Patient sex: M
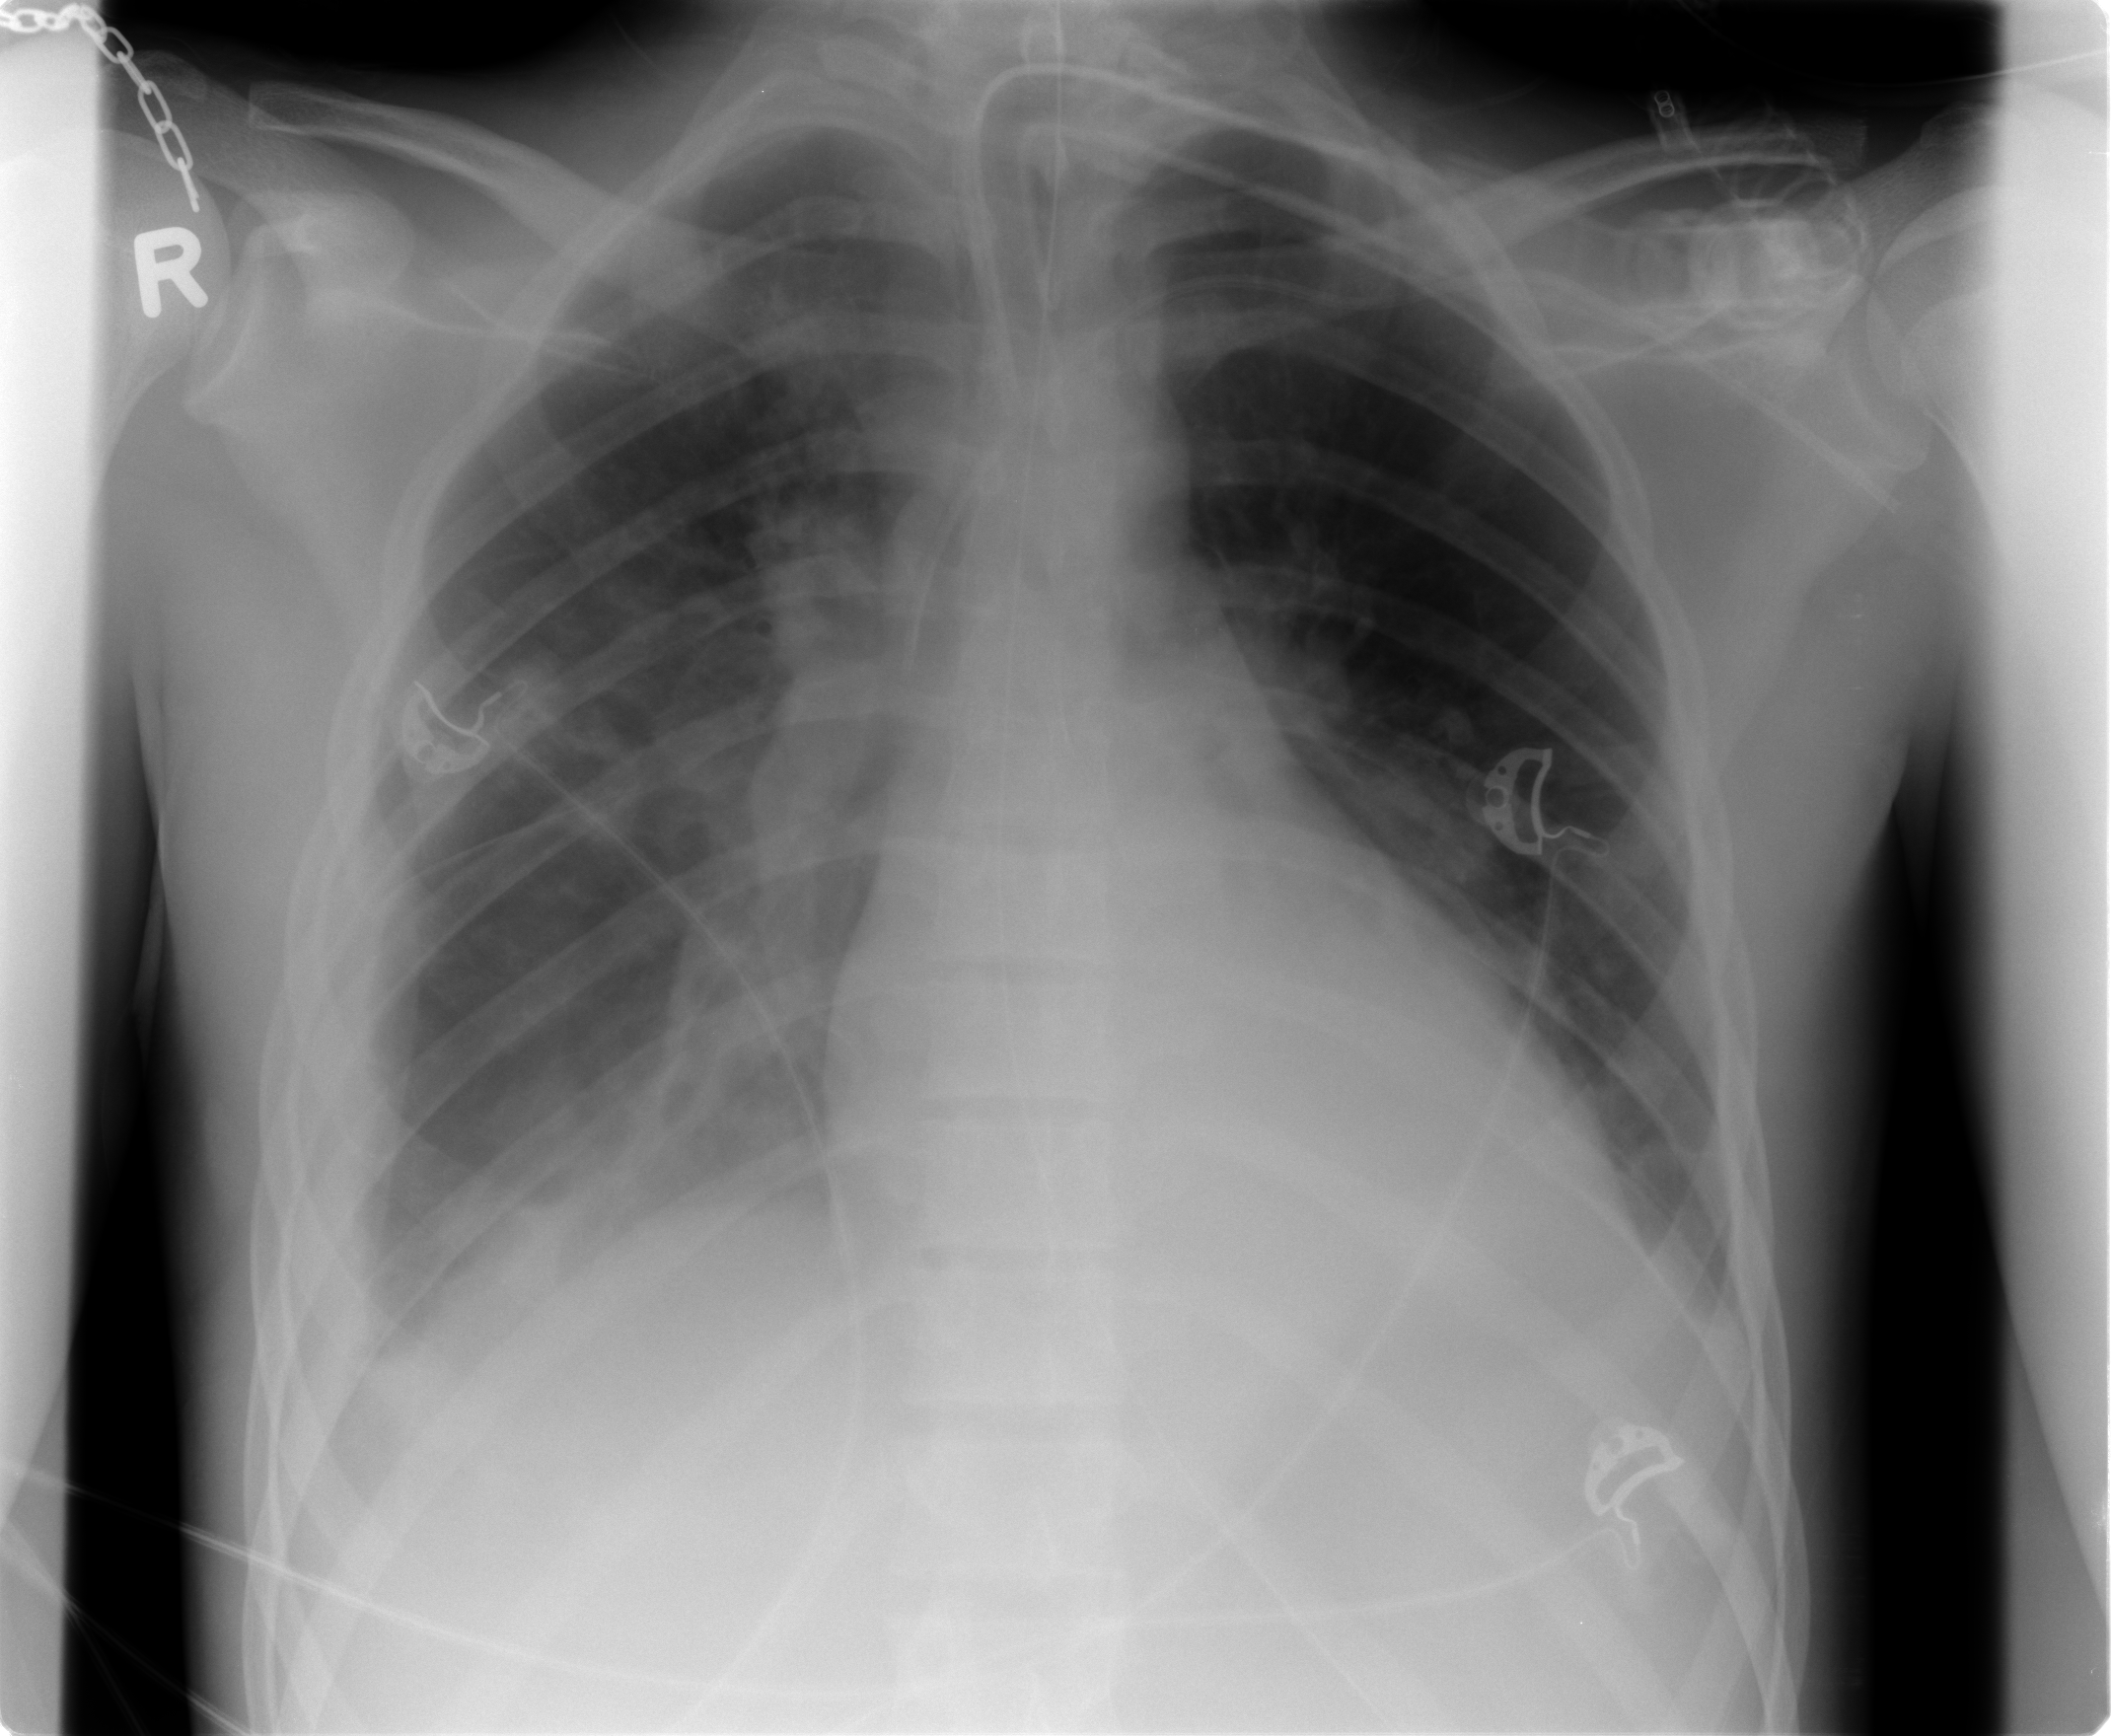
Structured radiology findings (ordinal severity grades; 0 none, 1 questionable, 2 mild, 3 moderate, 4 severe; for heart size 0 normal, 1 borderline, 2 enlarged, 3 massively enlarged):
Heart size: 1
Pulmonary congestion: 2
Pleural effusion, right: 2
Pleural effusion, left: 1
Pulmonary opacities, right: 2
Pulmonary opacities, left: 0
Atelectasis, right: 3
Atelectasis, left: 2